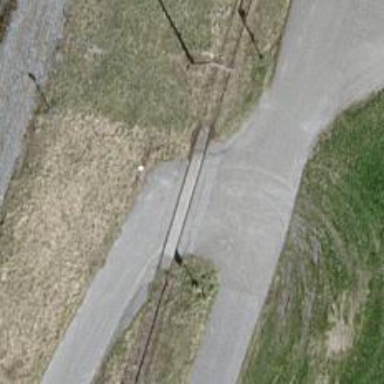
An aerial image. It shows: Railway level crossing.